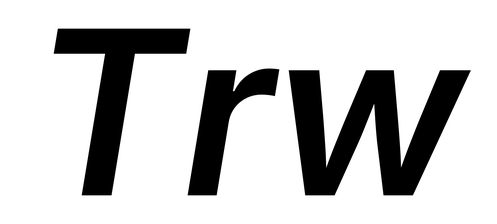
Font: Inter-Italic_SemiBold_Italic